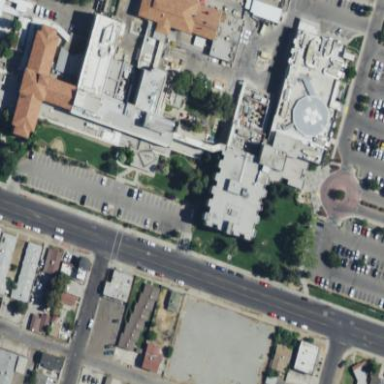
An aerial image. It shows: Hospital building.